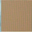
Piece: xx